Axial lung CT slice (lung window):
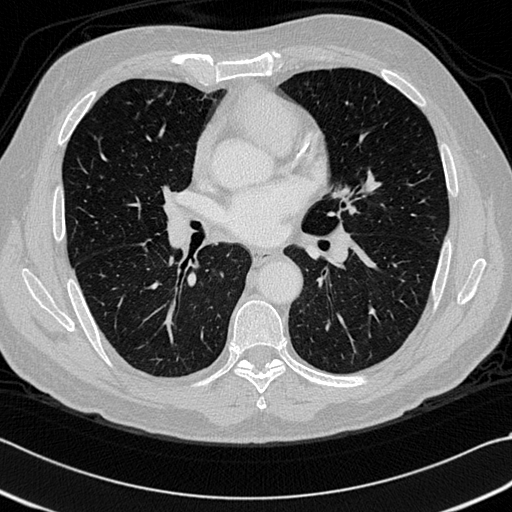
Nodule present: no